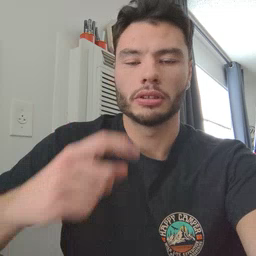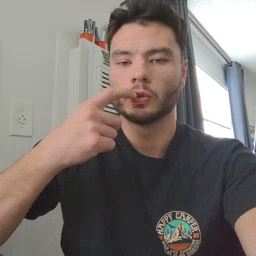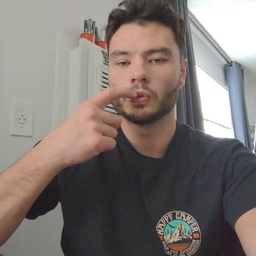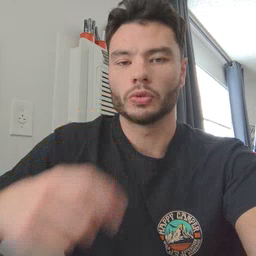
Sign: tooth